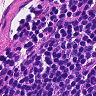
Metastatic tissue present: no